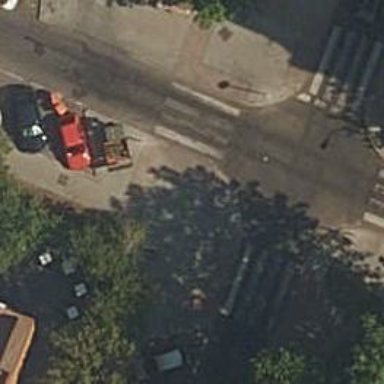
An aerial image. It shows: Marked crossing on the road.